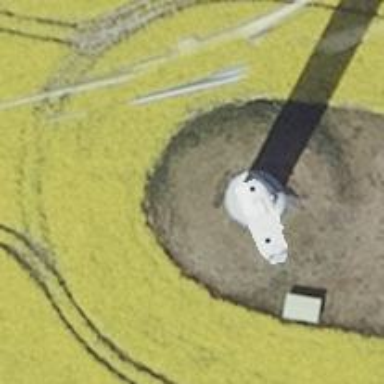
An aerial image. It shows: Wind generator in the form of horizontal axis wind turbine.